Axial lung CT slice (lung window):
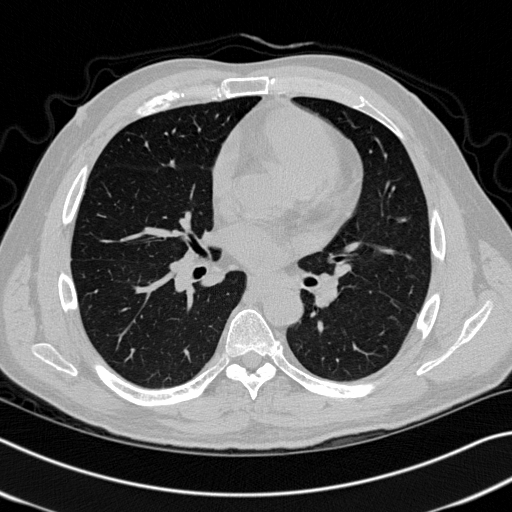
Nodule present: no